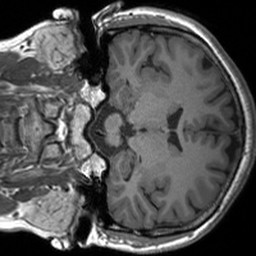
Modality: T1w
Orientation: coronal
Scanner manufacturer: siemens
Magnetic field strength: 3 T
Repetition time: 1.54 s
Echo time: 0.00234 s